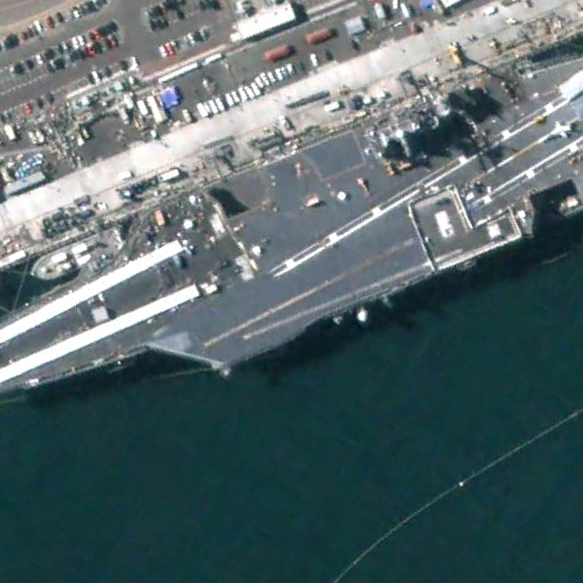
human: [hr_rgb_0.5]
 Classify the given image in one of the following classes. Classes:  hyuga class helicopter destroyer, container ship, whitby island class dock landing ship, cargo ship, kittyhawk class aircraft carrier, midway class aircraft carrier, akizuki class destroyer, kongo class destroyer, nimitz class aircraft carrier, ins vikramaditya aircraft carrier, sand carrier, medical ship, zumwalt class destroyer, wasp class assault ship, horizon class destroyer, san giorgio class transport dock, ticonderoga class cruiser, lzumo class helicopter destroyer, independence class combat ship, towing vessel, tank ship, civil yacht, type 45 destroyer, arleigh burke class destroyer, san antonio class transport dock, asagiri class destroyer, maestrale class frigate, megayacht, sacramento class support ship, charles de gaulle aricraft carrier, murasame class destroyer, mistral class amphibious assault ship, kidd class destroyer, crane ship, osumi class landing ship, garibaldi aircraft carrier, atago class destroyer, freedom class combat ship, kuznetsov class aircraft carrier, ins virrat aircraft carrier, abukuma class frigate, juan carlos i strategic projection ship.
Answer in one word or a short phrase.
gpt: Nimitz class aircraft carrier